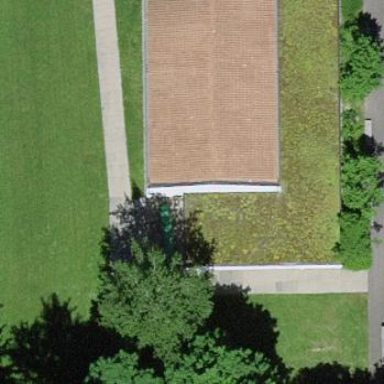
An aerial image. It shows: School building.